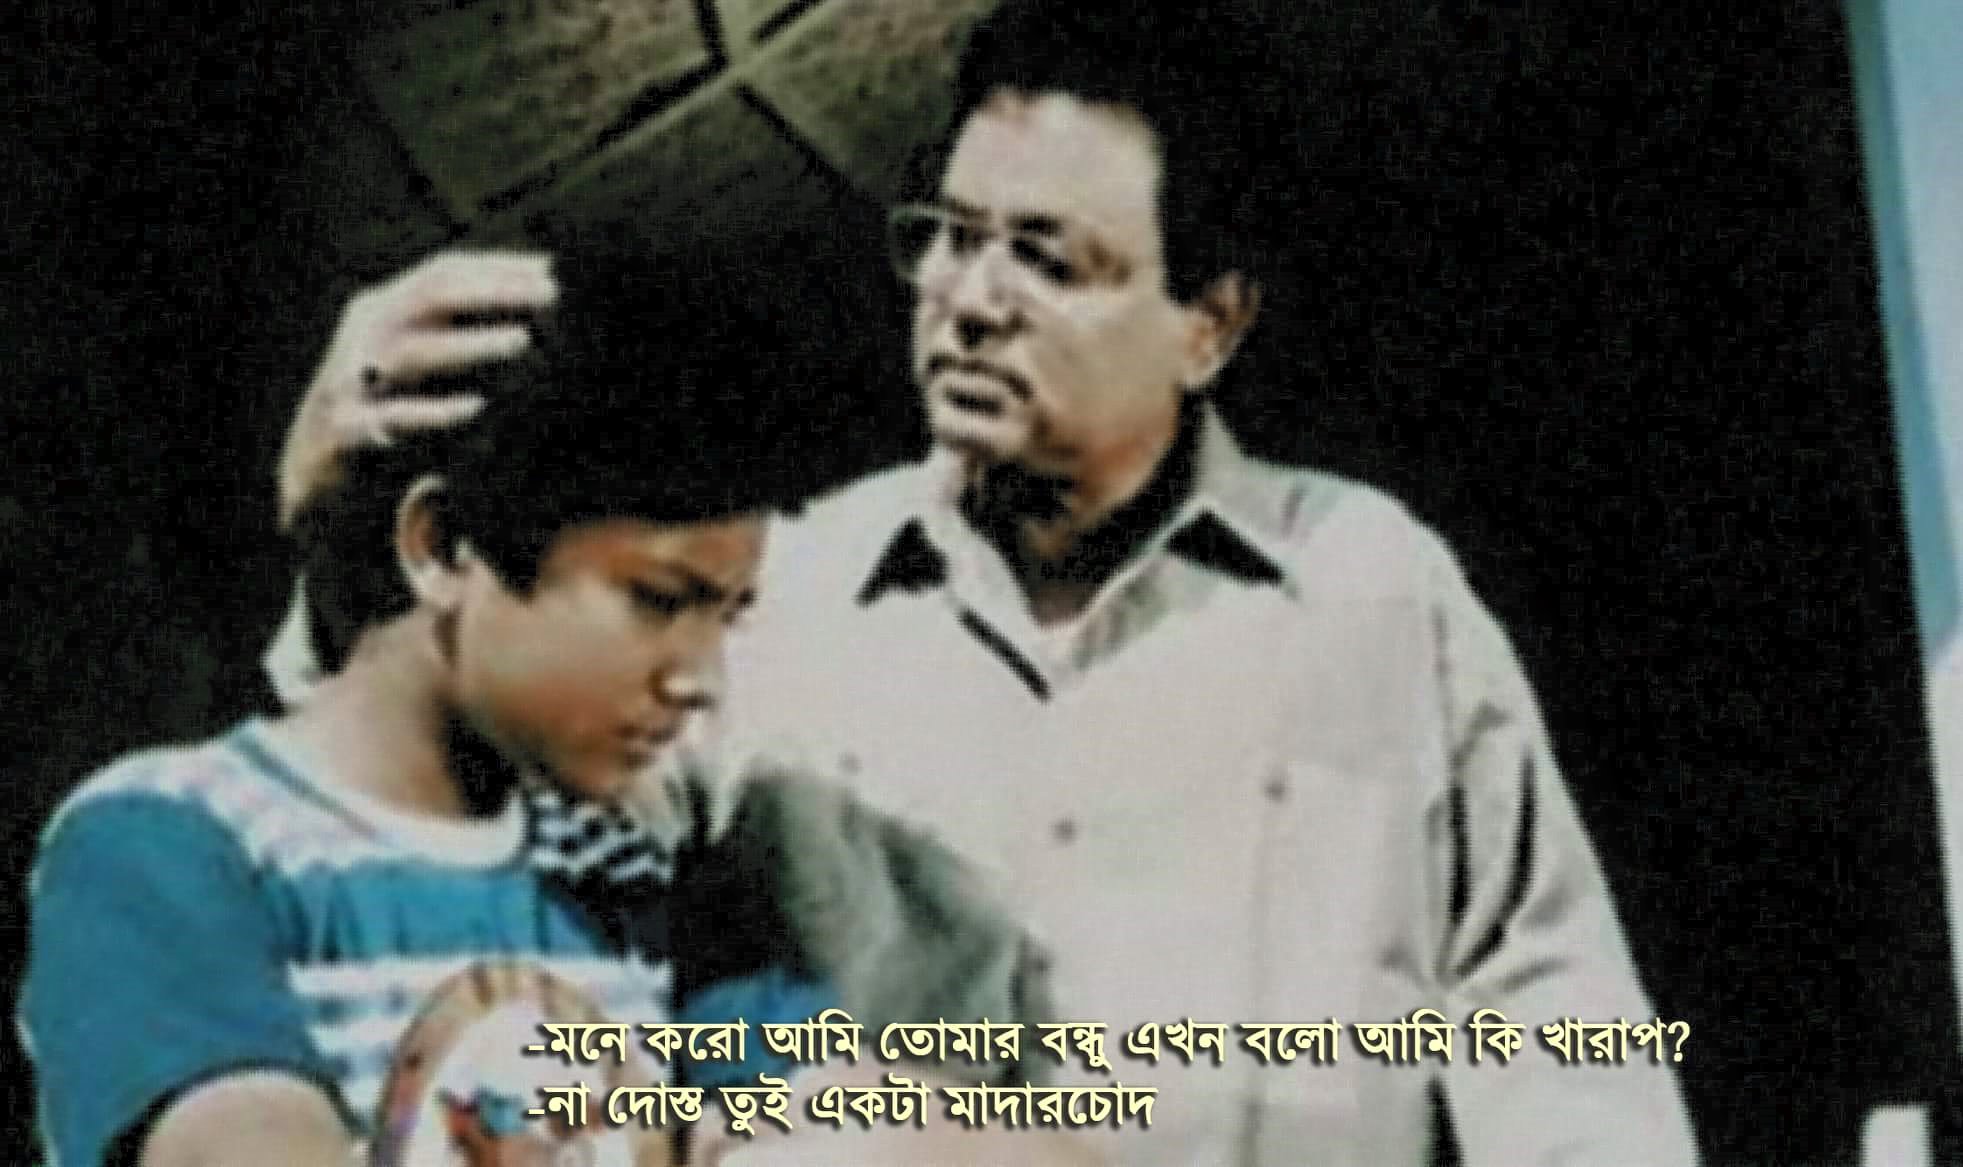
Caption: -মনে করো আমি তোমার বন্ধু  এখন বলো আমি কি খারাপ ?   - না দোস্ত তুই একটা মাদারচোদ
Label: non-hate